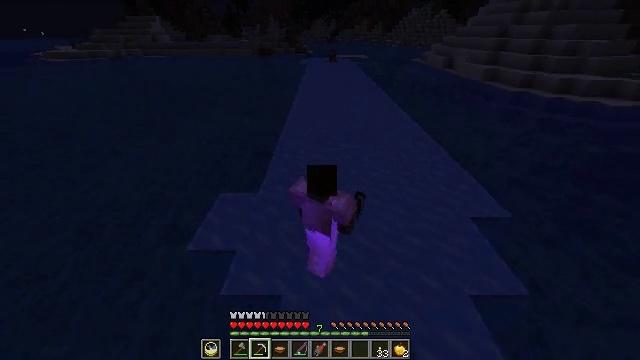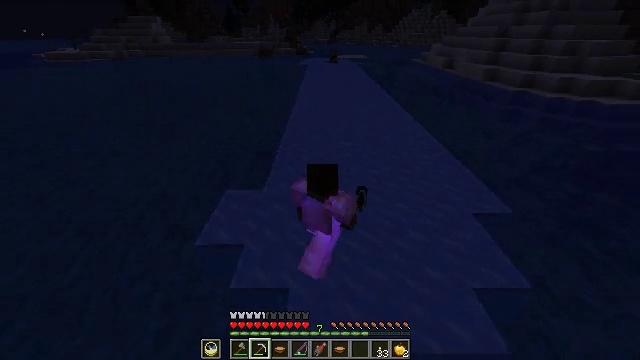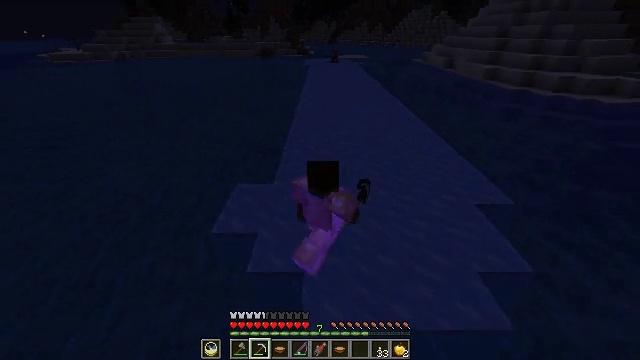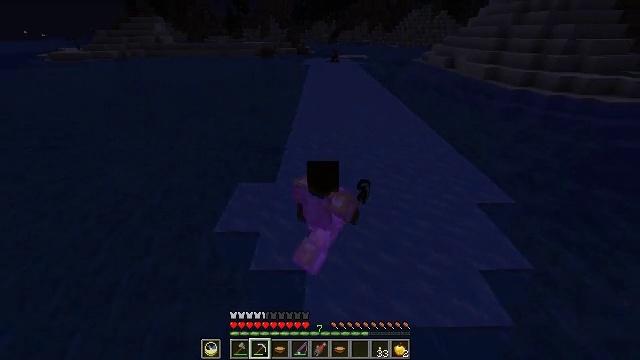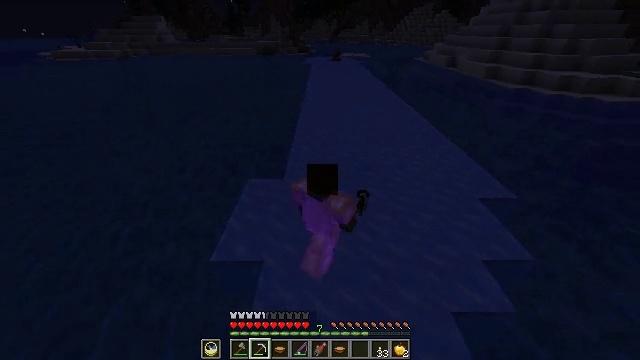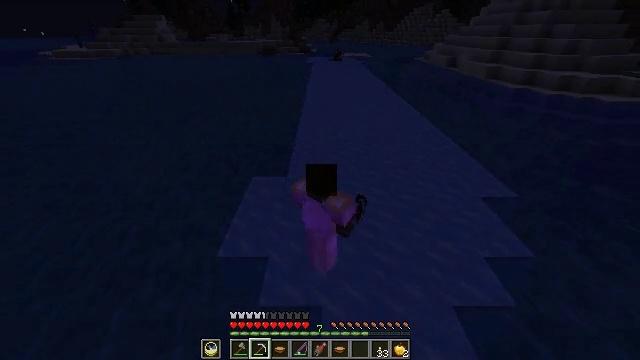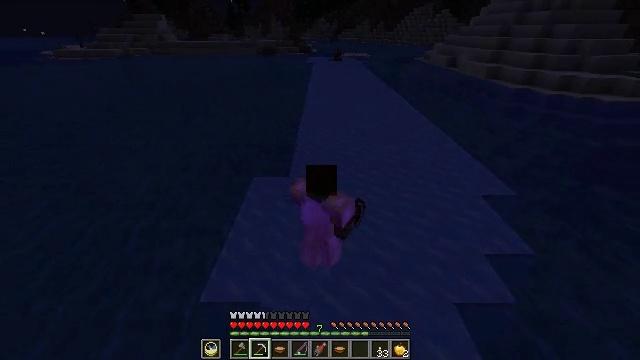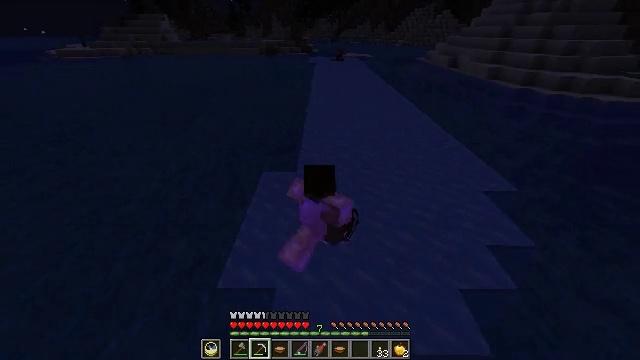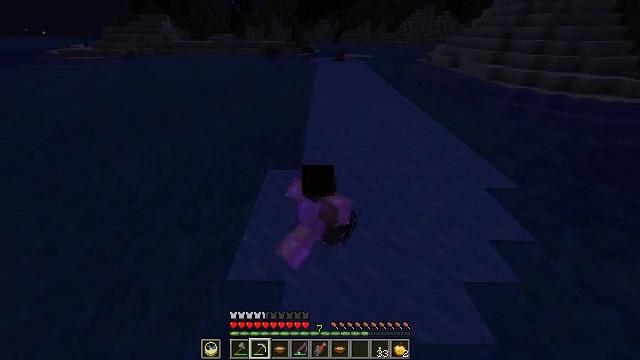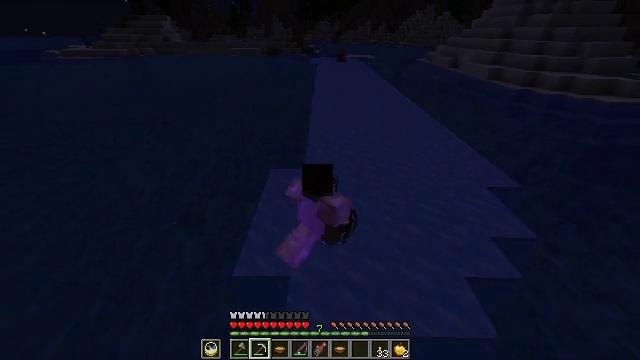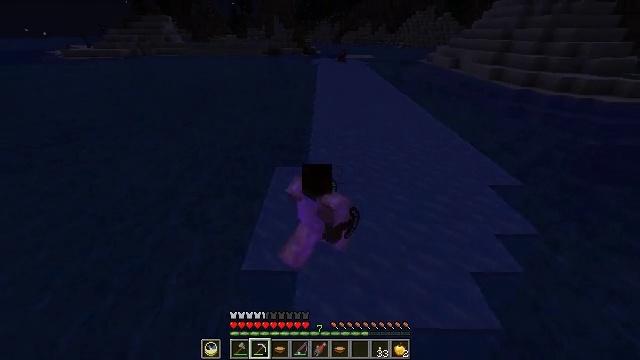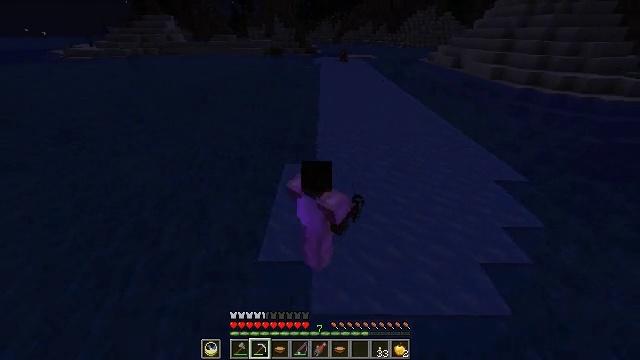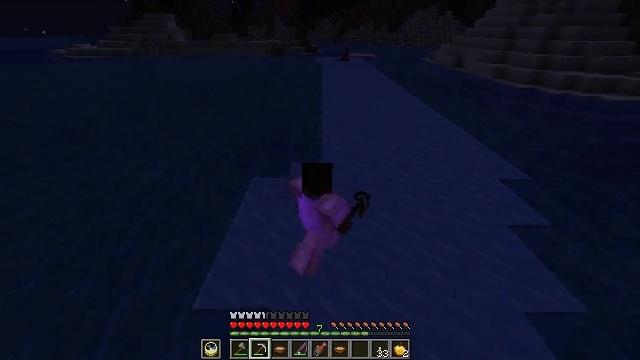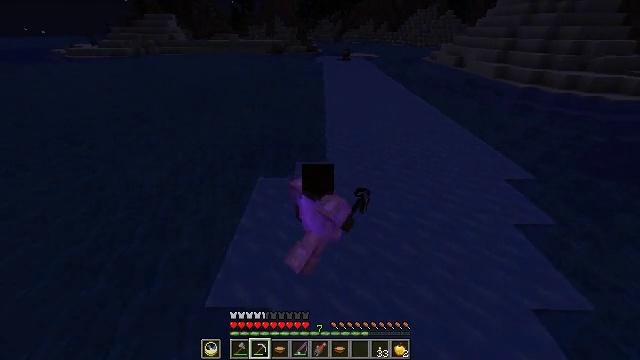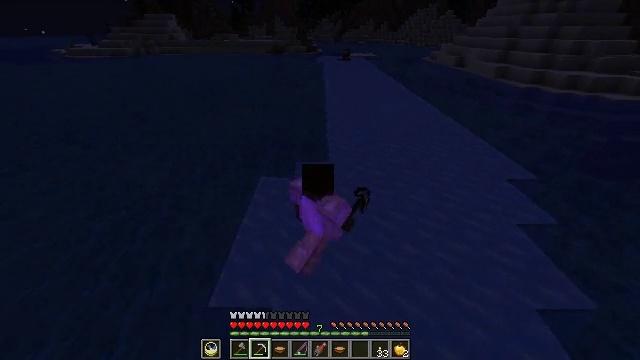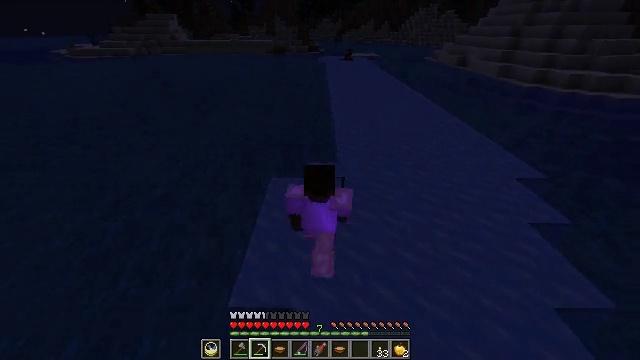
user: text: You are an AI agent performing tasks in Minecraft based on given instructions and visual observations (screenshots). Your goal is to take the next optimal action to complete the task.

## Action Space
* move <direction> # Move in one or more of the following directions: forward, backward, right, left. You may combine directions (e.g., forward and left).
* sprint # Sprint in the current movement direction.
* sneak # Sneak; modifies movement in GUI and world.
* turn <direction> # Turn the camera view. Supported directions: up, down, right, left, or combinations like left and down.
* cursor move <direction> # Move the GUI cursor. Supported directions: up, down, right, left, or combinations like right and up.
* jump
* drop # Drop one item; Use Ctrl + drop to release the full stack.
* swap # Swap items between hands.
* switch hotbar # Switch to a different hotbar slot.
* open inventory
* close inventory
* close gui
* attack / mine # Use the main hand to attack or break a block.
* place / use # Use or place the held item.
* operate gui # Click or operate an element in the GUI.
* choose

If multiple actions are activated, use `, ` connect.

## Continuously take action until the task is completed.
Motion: motion action
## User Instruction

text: Break the frosted ice.
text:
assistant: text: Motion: move back and move left
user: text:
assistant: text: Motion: move back and move left
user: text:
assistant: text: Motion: move back and move left
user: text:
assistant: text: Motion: move back and move left
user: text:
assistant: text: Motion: move back and move left
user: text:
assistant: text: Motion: move back and move left
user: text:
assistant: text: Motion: move back and move left
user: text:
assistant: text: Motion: move left
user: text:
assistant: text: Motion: move left
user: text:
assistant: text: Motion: move left
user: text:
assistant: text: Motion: move left
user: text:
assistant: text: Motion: move forward and move left
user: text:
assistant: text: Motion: move forward and move left
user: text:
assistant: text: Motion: move forward and move left
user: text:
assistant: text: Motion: move forward and move left
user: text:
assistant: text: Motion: move forward and move left
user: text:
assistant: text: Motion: move forward and move left
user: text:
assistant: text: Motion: move forward and move left
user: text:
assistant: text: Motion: move forward and move left
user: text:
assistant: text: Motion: move forward and move left
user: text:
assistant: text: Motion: move forward and move left
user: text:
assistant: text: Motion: move forward and move left
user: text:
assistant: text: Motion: move forward and move left
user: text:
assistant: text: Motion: move forward and move left
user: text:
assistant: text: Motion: move forward and move left
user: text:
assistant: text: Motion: move forward and move left, turn left
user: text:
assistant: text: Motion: move forward and move left, sneak, turn left
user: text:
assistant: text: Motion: move forward and move left, sneak, turn left
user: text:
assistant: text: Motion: move forward and move left, sneak
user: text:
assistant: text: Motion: move forward and move left, sneak